Field crop: maize
Growth stage: 2
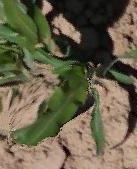
Species: maize